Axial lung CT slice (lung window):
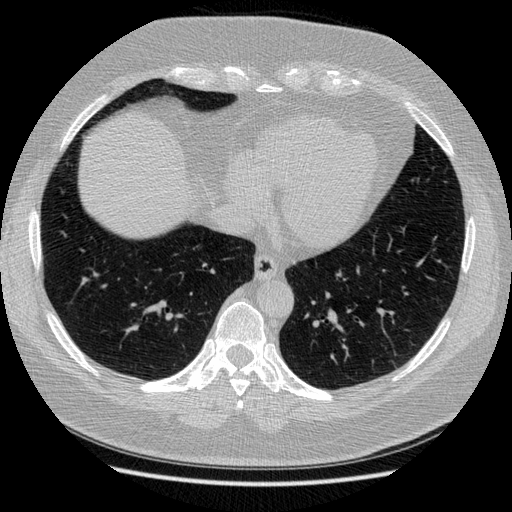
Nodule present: no